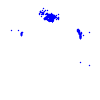
Particle: electron